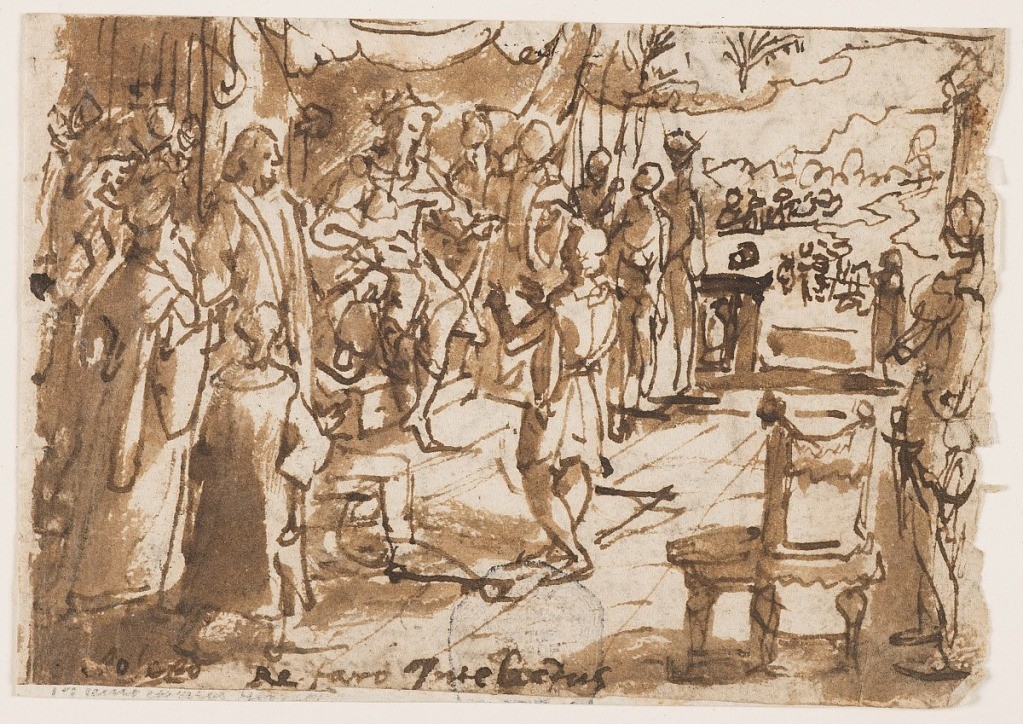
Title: Spiritus Intellectus
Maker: Jan van der Straet, called Stradanus, Flemish, 1523–1605
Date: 1595 or before
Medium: Recto: pen and brown ink, brush and brown wash over black chalk on laid paper. Verso: pen and brown ink on laid paper.
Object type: Drawing
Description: Recto: Joseph interpreting the dreams of Pharoah. Pharoah sits on a covered dais, left, surrounded by his court. Joseph, a young man, stands before him. 
Verso: Italian inscription. 